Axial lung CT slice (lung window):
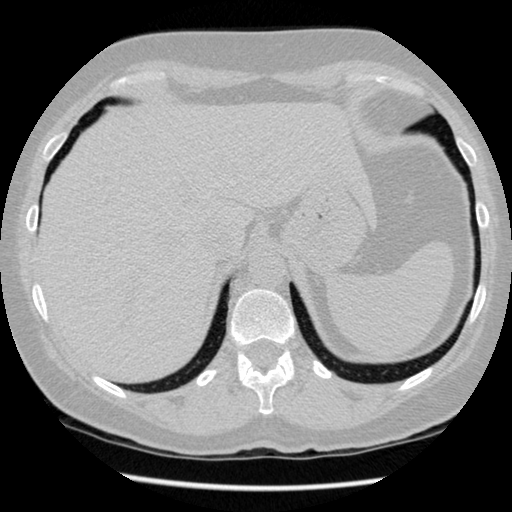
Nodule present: no